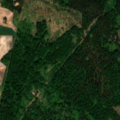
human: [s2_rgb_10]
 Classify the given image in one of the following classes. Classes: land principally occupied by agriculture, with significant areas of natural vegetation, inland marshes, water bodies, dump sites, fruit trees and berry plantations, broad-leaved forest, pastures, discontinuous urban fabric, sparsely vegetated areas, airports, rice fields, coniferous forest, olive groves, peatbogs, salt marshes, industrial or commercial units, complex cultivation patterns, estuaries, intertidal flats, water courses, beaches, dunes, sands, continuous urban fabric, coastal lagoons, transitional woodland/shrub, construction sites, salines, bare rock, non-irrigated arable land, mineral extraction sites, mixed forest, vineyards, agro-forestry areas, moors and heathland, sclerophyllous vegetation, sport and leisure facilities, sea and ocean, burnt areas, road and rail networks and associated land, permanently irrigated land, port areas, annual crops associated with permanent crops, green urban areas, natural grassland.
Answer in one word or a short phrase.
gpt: non-irrigated arable land, broad-leaved forest, coniferous forest, mixed forest